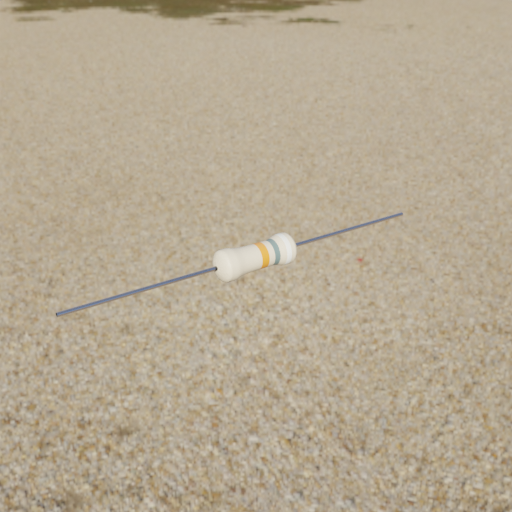
Resistor colour bands (in order): orange, gray, white